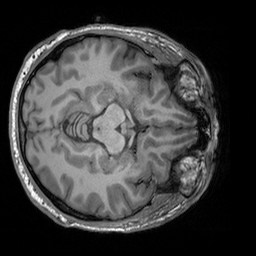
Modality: T1w
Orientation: axial
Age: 39
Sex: male
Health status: healthy
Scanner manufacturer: siemens
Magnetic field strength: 3 T
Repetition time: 2.3 s
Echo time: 0.00303 s